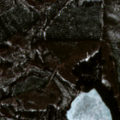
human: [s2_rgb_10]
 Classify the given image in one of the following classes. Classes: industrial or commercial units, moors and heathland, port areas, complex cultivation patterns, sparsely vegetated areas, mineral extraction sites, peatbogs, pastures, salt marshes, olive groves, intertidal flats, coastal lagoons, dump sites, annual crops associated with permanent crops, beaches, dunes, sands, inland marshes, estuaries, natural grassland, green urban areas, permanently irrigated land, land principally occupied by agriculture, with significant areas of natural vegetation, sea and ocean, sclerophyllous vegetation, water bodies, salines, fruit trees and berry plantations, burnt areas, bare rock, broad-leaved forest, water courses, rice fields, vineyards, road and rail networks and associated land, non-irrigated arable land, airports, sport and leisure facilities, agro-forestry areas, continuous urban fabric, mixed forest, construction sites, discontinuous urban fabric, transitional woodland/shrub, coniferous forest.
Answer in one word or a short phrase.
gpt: coniferous forest, mixed forest, transitional woodland/shrub, water bodies